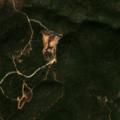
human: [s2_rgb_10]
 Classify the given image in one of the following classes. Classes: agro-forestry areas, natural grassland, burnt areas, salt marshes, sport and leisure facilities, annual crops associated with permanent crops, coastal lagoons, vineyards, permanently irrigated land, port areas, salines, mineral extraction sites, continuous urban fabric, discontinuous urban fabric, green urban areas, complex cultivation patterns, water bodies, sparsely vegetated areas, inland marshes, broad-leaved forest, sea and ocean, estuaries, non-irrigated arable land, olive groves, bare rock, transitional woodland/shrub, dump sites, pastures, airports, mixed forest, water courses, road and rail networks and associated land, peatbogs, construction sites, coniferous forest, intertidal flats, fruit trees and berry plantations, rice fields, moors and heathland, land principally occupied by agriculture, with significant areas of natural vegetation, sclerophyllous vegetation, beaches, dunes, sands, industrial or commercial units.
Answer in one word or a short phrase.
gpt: land principally occupied by agriculture, with significant areas of natural vegetation, sclerophyllous vegetation, transitional woodland/shrub